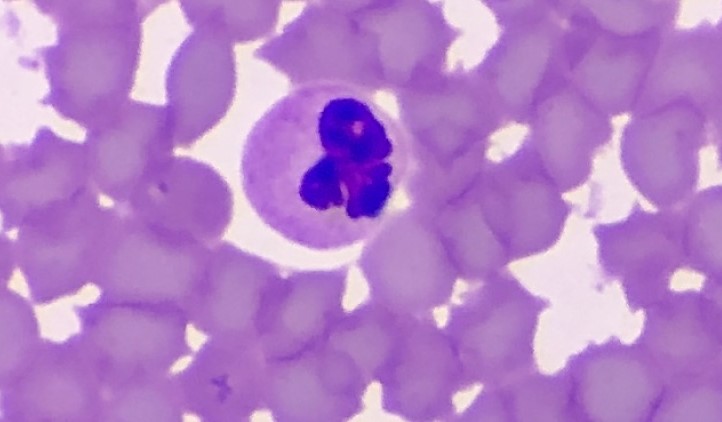
White blood cell type: Neutrophil